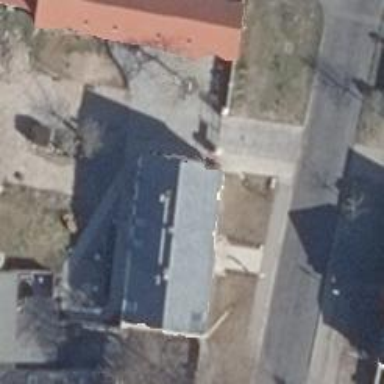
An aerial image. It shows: Café.